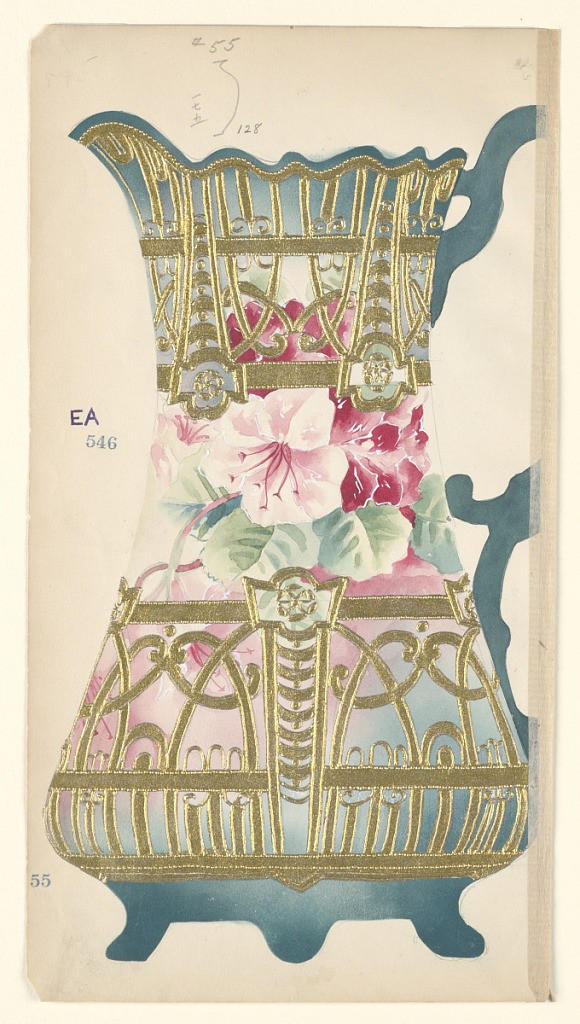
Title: Design for a Ewer
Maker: Noritake, Japan and New York, New York, USA
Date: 1880–1910
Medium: Brush and watercolor, white, gold gouache, graphite on cream paper
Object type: Drawing
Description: Footed ewer with cut off curved handled decorated with pink peonies (flowers), green leaves under gold latticework.